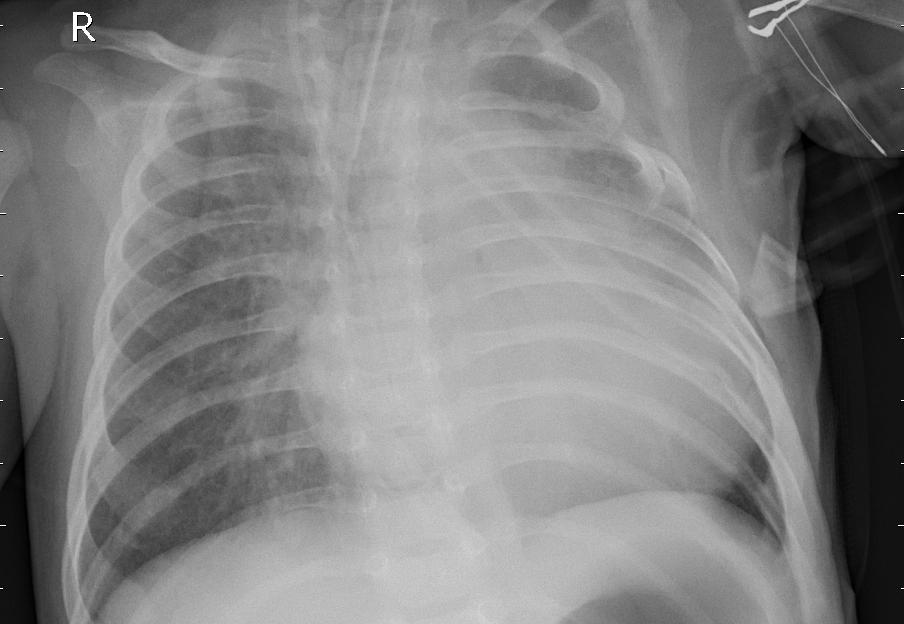
Diagnosis: PNEUMONIA